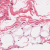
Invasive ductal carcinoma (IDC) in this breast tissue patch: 0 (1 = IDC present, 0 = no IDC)